Question: I am developing MVC app. with boot strap.
I am trying to put margin for the first name field.
Please check the below image.

Now the problem is Validation message doesn't appear properly.
I want to show the validation message below the first name.
If I used margin more than 20 px then text box come below the label of firstname.
How to do this ?
Below is the code.
'''
<div class="span6">
<div class="editor-label span3">
@Html.LabelFor(model => model.FirstName, "First Name")
</div>
<div class="editor-field span6 InputBoxMargin" style="width:290px; margin-right:20px;">
@Html.TextBox("FirstName",null, new {style = "width:210px;" })
@Html.ValidationMessageFor(model => model.FirstName,"You can't leave this empty.")
</div>
</div>
'''
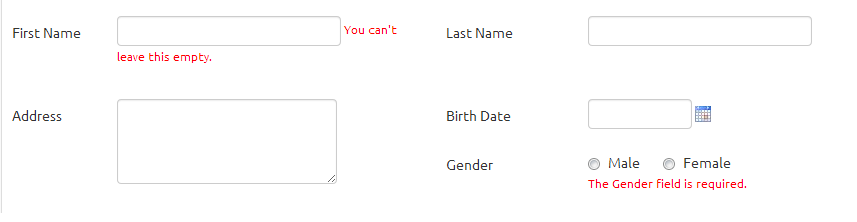
Answer: Have you considered using Bootstrap forms? There is a really nice drag and drop builder <URL>. Using forms means the margins are taken care of for you.
Something like
'''
<div class="form-horizontal">
<div class="control-group">
@Html.LabelFor(model => model.FirstName, "First Name")
<div class="controls">
@Html.TextBox("FirstName",null, new {style = "width:210px;" })
<p class="help-block">
@Html.ValidationMessageFor(model => model.FirstName,"You can't leave this empty.")
</p>
</div>
</div>
</div>
'''
Edit: For the drag and drop link -
- - - -
Should probably take sometime to refer to the Github/docs site to understand why/how it works too.